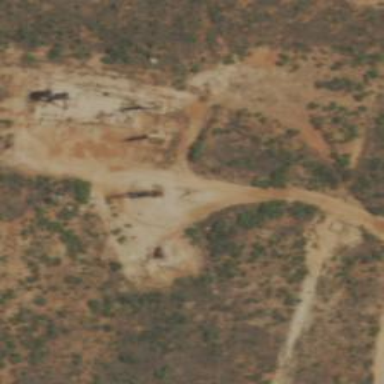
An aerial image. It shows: Petroleum well.